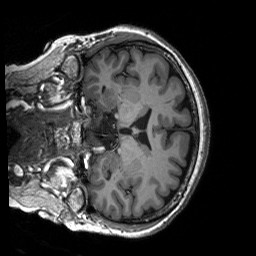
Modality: T1w
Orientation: coronal
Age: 58
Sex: female
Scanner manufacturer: siemens
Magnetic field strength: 3 T
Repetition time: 2.5 s
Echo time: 0.00248 s